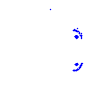
Particle: proton